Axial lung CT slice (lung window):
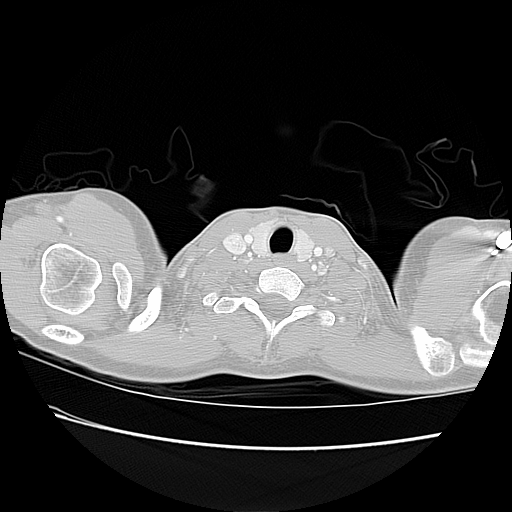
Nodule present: no